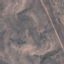
Land use / land cover: HerbaceousVegetation